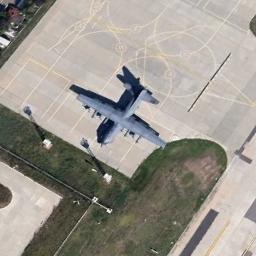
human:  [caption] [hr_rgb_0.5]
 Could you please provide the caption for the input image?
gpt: Here is a gray plane parked in the open ground with many yellow and white indicator lines .

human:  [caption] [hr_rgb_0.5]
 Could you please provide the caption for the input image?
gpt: A gray plane parked on a clearing .

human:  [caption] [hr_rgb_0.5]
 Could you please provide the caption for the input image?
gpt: A blue plane is parked on the open space beside the grass .

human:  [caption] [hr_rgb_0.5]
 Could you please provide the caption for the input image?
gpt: A gray plane parked on the airport and the lawn beside .

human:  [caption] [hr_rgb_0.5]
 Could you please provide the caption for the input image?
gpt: A plane is on the ground beside the grass .